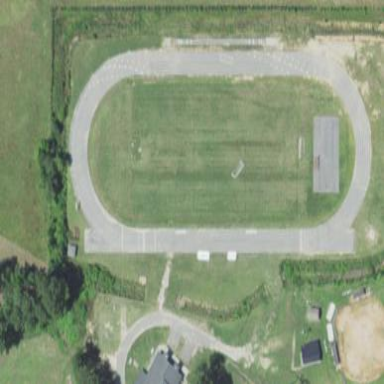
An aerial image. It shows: Track in leisure land.